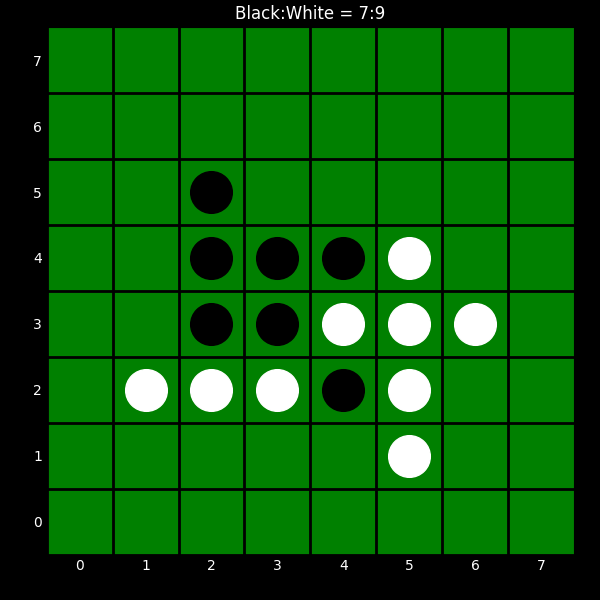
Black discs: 7
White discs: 9